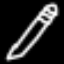
Label: pencil